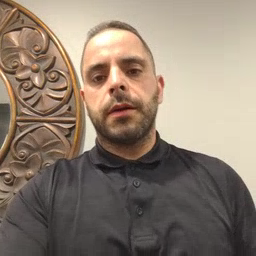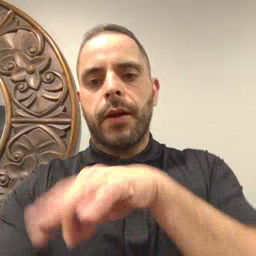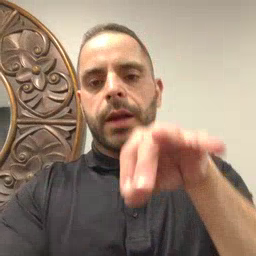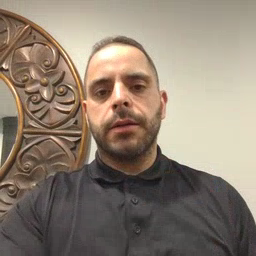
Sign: frenchfries